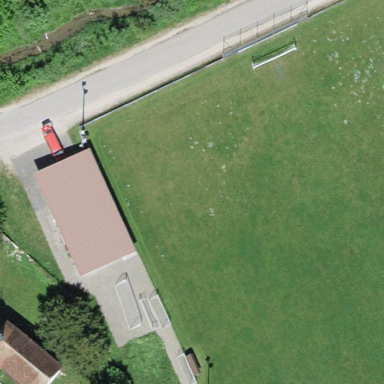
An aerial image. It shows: Sports center designed for soccer activities.